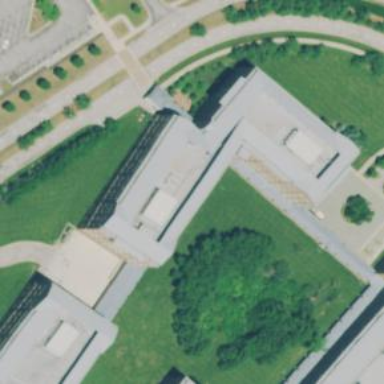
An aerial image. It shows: Office building.